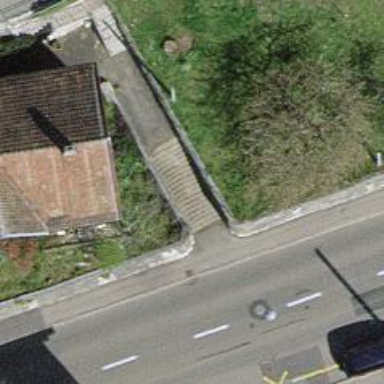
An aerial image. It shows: Grit bin.